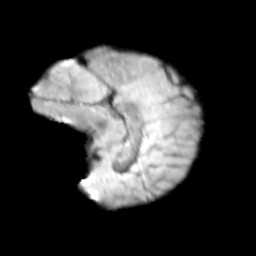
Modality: T2w
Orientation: sagittal
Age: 11
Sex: female
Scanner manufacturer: siemens
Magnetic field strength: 3 T
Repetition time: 3.8 s
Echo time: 0.07 s